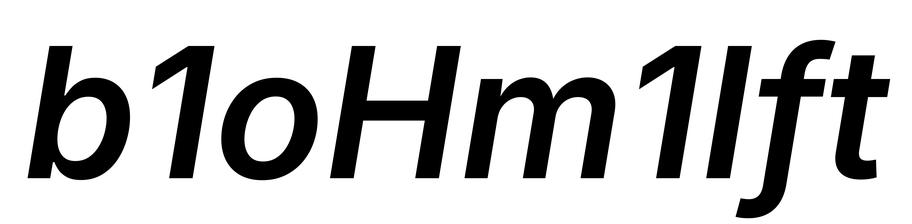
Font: Inter-Italic_SemiBold_Italic